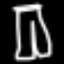
Label: pants